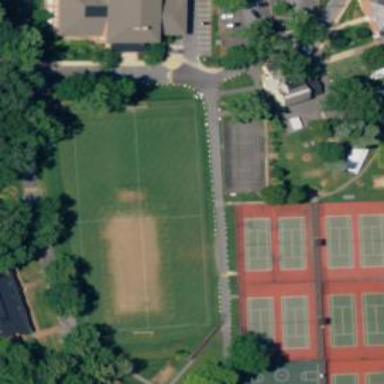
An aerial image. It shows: Grass pitch designated for soccer.